The plot is a Hilbert-envelope spectrum of a rotating bearing's acceleration signal, annotated with the bearing's characteristic defect frequencies. What is the most likely bearing condition (normal, inner_race, outer_race, ball)?
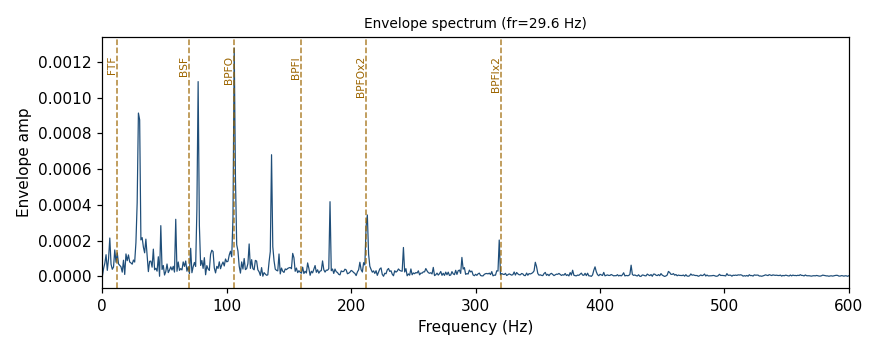
Answer: outer_race